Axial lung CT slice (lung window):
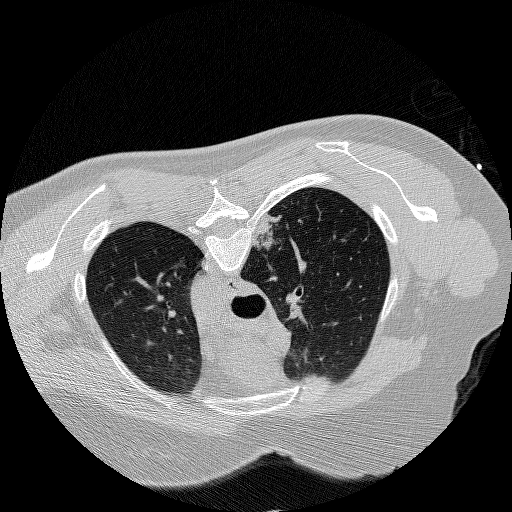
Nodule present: yes
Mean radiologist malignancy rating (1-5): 5